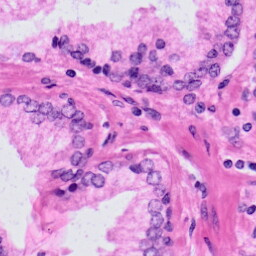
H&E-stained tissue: Prostate